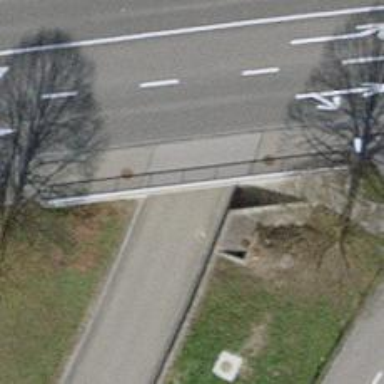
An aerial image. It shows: Unclassified road passing through tunnel.